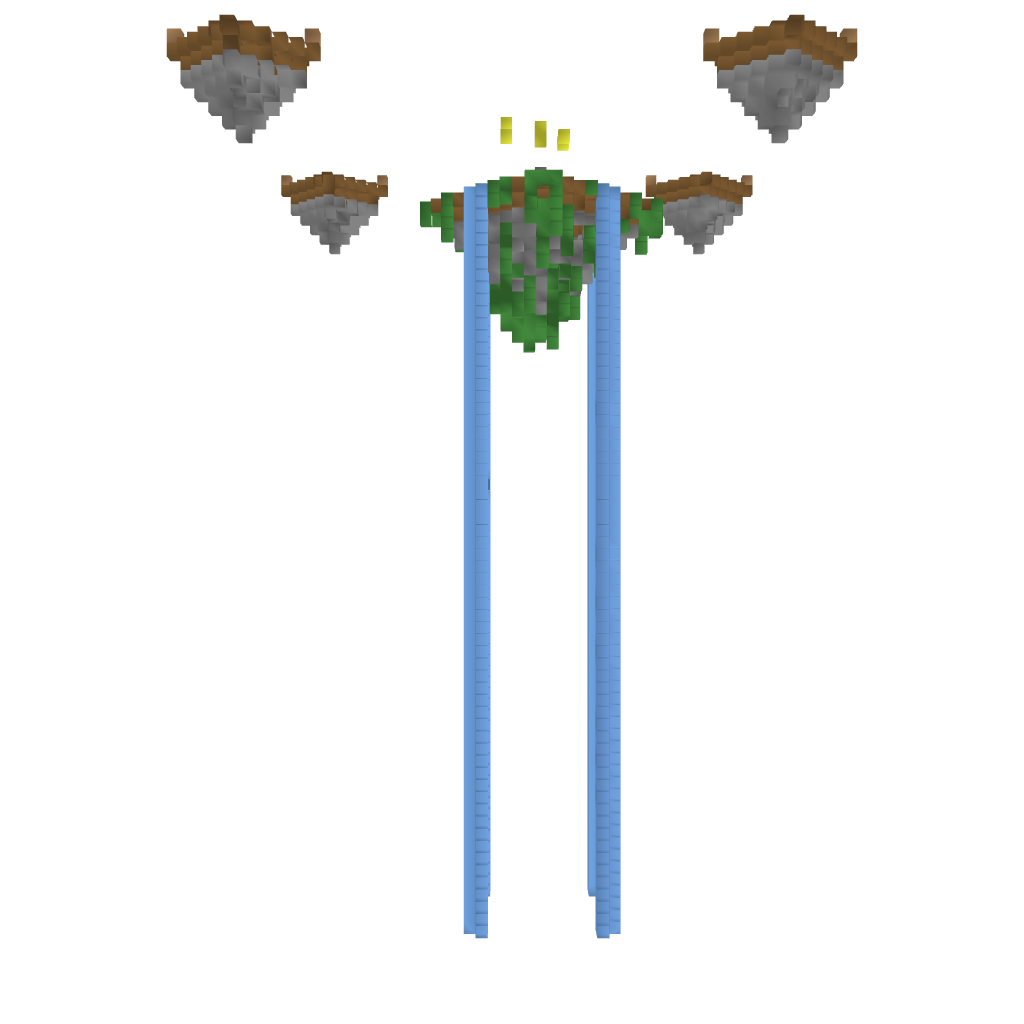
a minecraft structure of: SkyWars 4/4 bad low quality